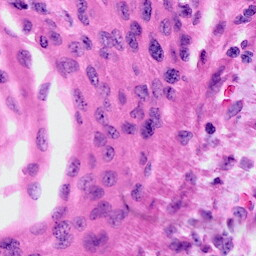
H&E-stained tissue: Cervix